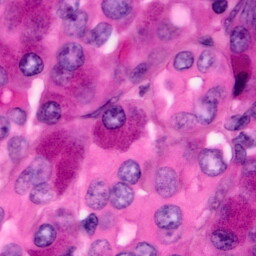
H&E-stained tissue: Pancreatic